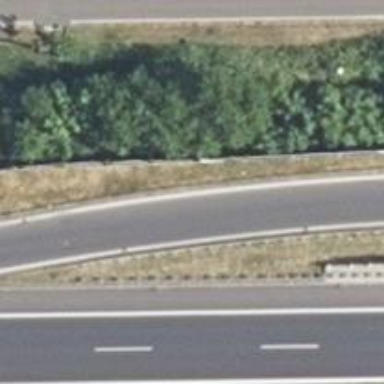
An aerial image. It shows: Motorway trunk link.